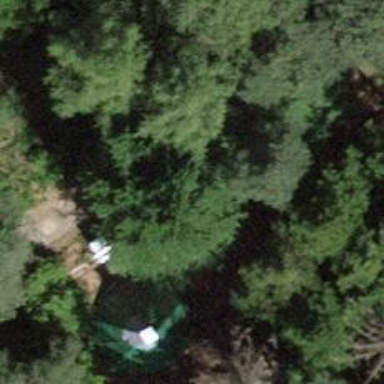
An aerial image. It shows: Picnic site popular for tourists.